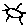
Label: sun